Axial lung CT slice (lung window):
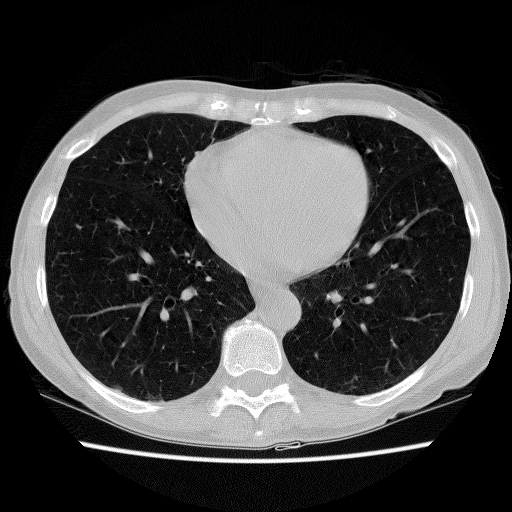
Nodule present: no